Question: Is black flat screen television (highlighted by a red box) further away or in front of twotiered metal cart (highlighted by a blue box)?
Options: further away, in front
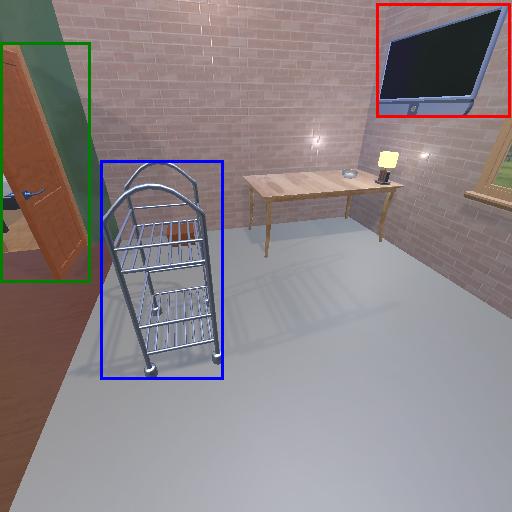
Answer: further away